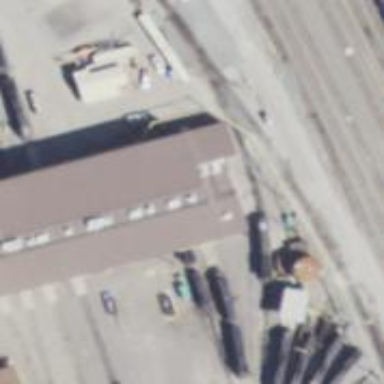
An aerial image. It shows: Railway siding with rails.